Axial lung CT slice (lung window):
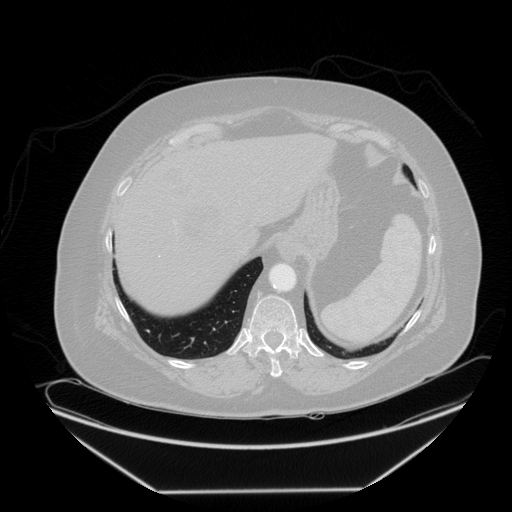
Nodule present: no